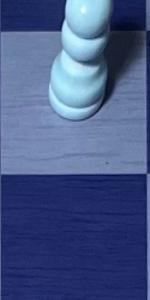
Label: Empty